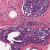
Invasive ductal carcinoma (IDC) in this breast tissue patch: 0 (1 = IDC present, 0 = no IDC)